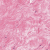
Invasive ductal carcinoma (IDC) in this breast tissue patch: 0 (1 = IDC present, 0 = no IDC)